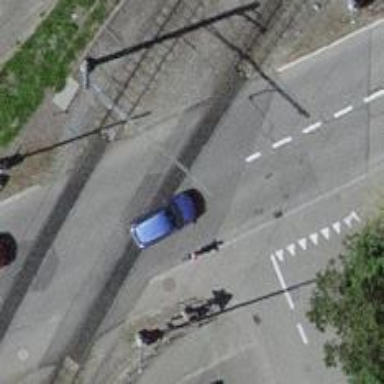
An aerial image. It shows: Secondary route with asphalt surface.